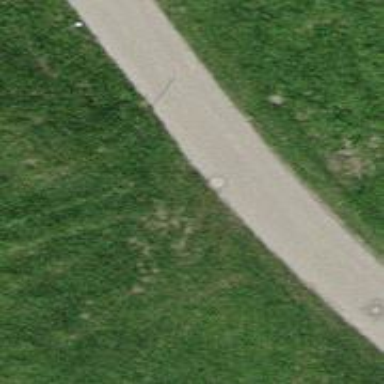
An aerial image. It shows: Unclassified road with asphalt surface.